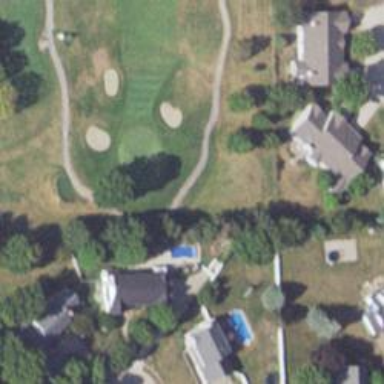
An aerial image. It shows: Golf hole.